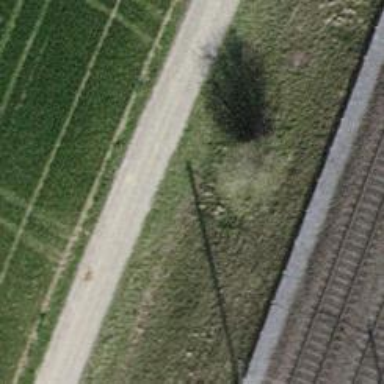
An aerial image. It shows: Track with grade2 tracktype.